Question:
'''
PlateNumber ='30E92115';
[~,UserData] = xlsread('userdata.xlsx','A:B');
Plate = UserData(:,1);
Email = UserData(:,2);
noPlate = numel(Plate);
for i = 1:noPlate
destination=[];
comp = strcmp(Plate,PlateNumber);
comp = double(comp);
if comp == 1
Email = destination;
end
end
disp(destination);
'''
Are there anyway that i can assign the output of Email to the Destination , somehow the comp value show is 1 at the red markered email but the string cannot be attach to the Destination variable
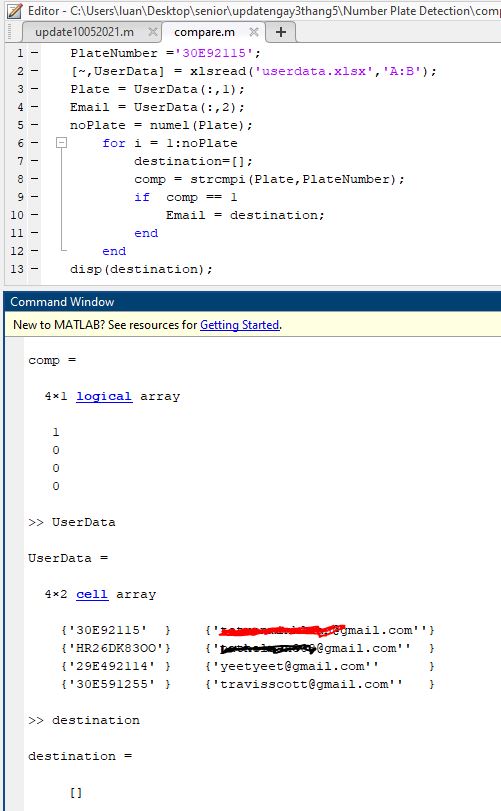
Answer: It is not quite clear what you want to achieve.
Do you want "destination" to be the corresponding Email to your Plate? Then try this:
'''
Plate = UserData(:,1);
Email = UserData(:,2);
comp = strcmp(Plate,PlateNumber);
destination = Email{comp};
'''
You should however use the opportunity and read a bit about how these functions work. "strcmp" gives you a logical vector with a one at every position, where the entry of the cell was exactly the same as the char that you where looking for. Therefor you can simply use the output of strcmp to access the correspnding cell entries (in this case, only the first one).